Interaction volume radius: 5 \u00c5
Interaction volume height: 50 \u00c5
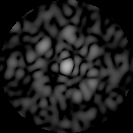
Disorder parameter: 0.748